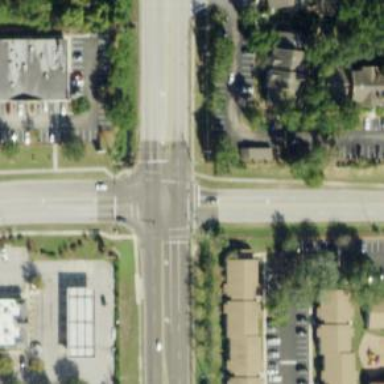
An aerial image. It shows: Uncontrolled crossing on the road.